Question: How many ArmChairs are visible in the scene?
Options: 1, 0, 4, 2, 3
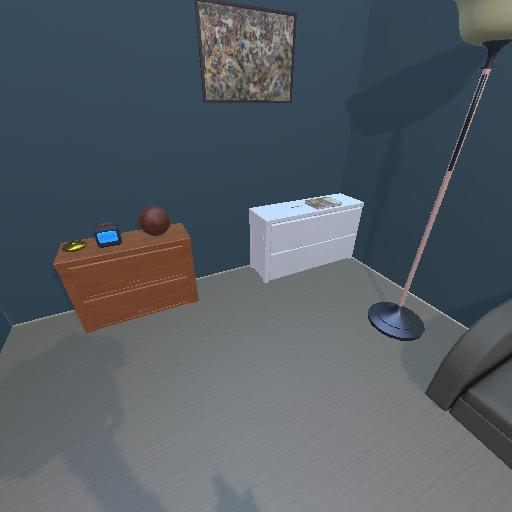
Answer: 1